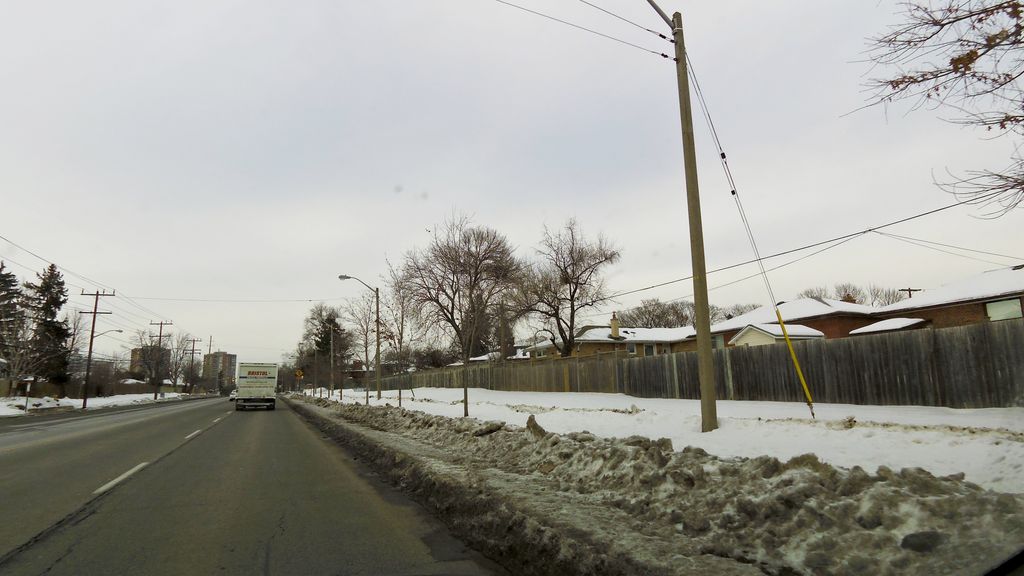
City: toronto